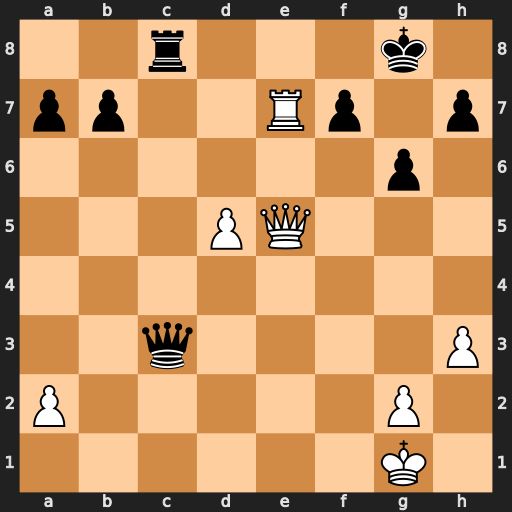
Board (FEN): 2r3k1/pp2Rp1p/6p1/3PQ3/8/2q4P/P5P1/6K1
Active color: w
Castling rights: -
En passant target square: -
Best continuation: Re8+ Rxe8 Qxc3